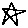
Label: star